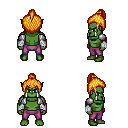
a pixel art fantasy rpg character, male body template, orc, green skin, steel arm armor, magenta pants, light blonde short topknot hairstyle, white cloth bandages, four views (front, back, left, right), 2x2 character sprite sheet, small pixel art, hard edges, no anti-aliasing